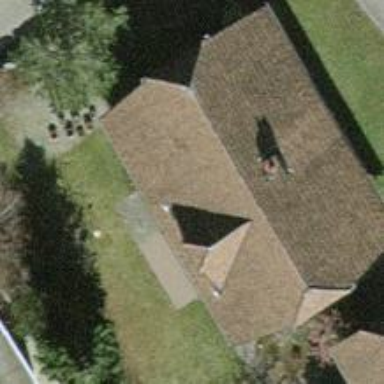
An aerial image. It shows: Detached building with half-hipped roof shape.